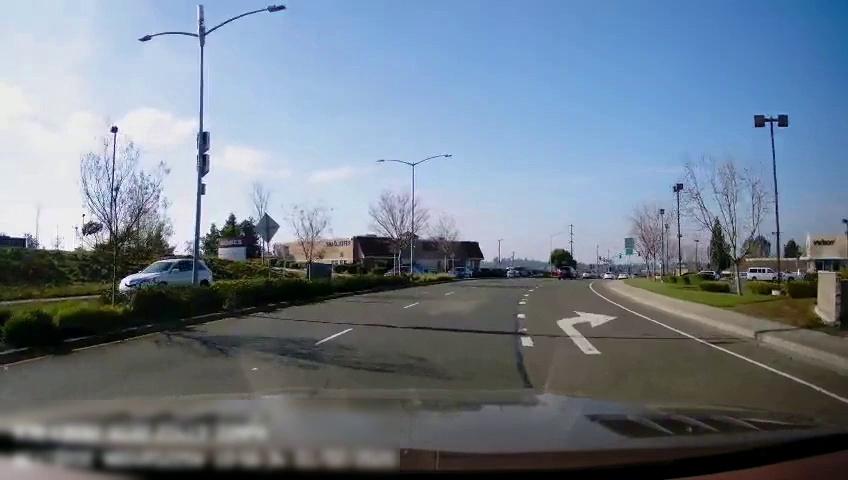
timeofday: Day
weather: Sunny
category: Drivable Space
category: Vehicles | SUV
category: Vehicles | Car
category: Vehicles | Car
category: Vehicles | SUV
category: Vehicles | Truck
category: Lanes | Current Lane
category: Lanes | Alternate Lane
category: Lanes | Current Lane
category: Lanes | Alternate Lane